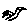
Label: bird